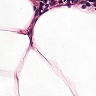
Metastatic tissue present: no